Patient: sex F, age 73
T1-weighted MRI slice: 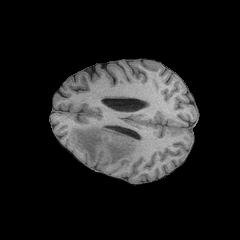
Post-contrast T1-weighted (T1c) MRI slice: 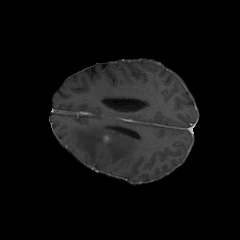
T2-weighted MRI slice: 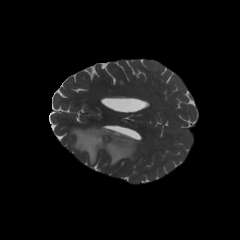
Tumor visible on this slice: yes
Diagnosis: Glioblastoma, IDH-wildtype
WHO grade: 4